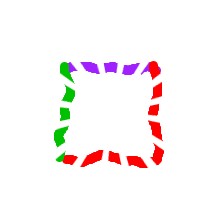
Shape: square